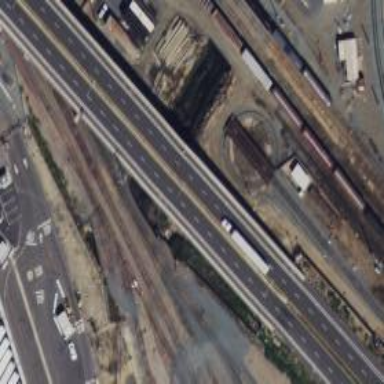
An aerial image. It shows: Railway turntable.